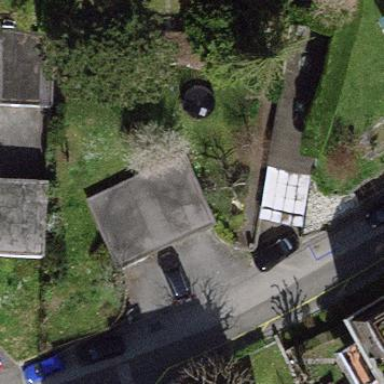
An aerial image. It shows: Garage building.